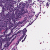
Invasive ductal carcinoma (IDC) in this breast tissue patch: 1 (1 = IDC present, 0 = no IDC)